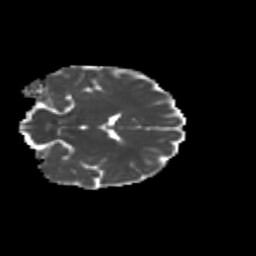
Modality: MD
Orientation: coronal
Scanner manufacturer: siemens
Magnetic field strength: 3 T
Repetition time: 9.2 s
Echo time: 0.084 s